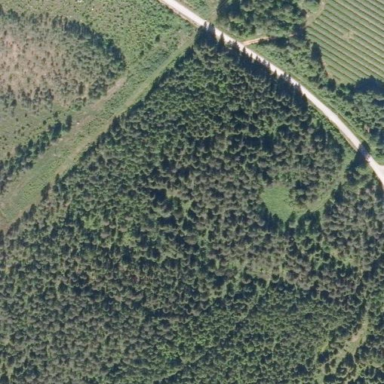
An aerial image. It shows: Beautiful woodland area.